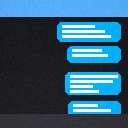
Screen state: on